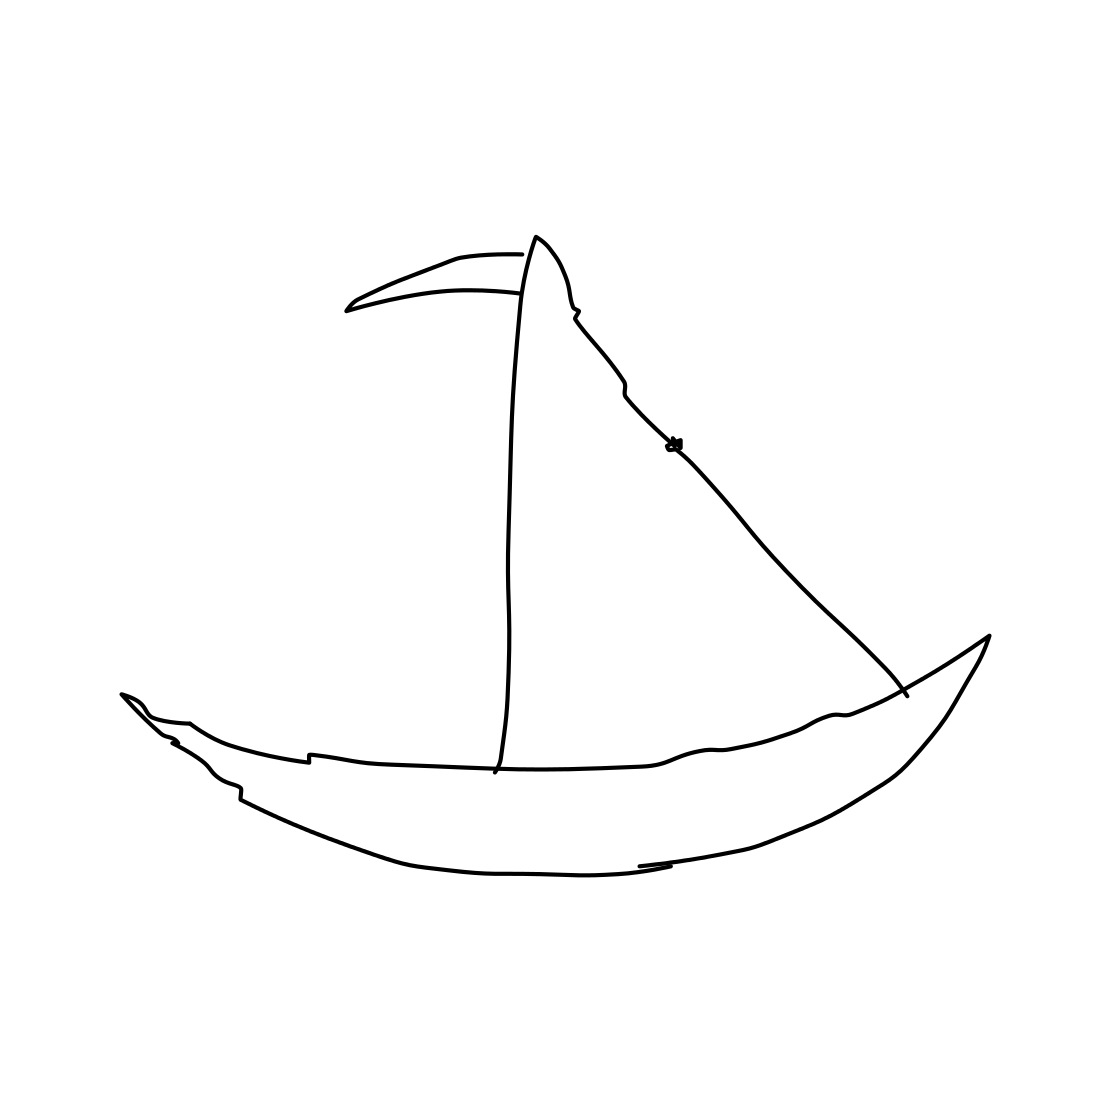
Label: sailboat